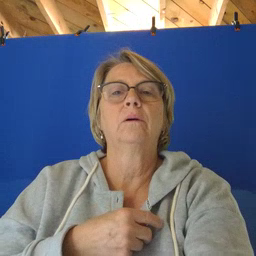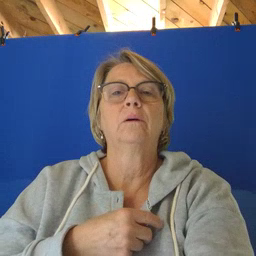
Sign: fall